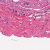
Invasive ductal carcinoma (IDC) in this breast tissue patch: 0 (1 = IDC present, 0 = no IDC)